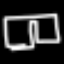
Label: pants